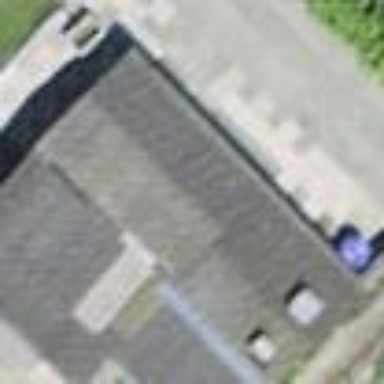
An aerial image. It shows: Shed building.